Field crop: maize
Growth stage: 2
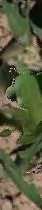
Species: maize